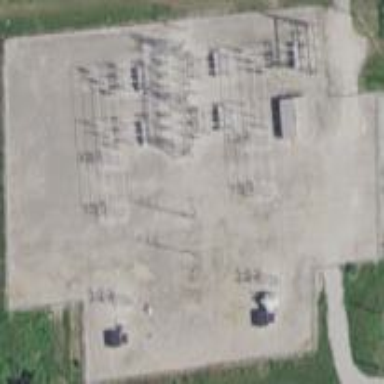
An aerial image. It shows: Distribution substation surrounded by fence.